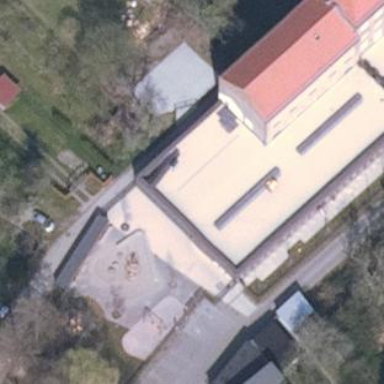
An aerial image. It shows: Kindergarten building.